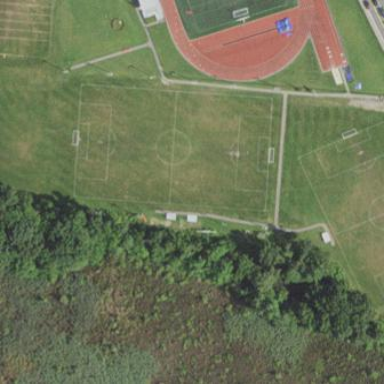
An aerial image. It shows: Soccer pitch designated for leisure and sports activities.